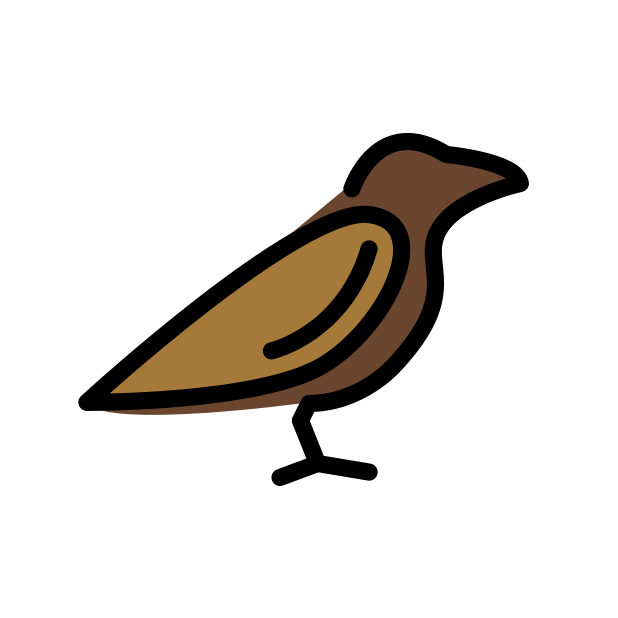
Emoji: 🐦
Name: bird
Unicode: 0x1f426